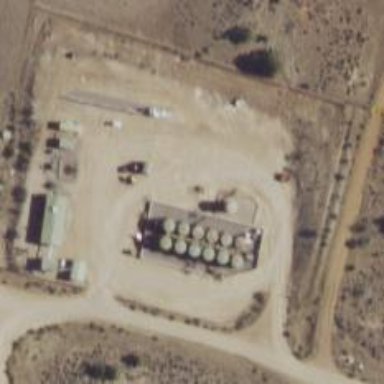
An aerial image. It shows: Storage tank with man-made structure.